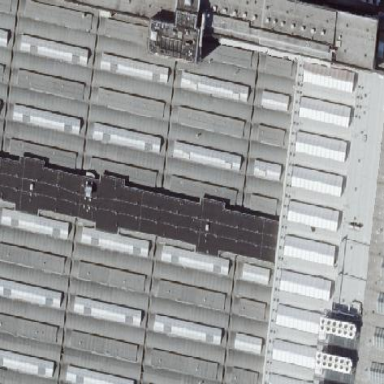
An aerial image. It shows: Industrial building.